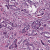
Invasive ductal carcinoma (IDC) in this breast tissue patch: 1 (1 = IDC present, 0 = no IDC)